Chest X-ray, AP view. Patient: 31 years old, sex M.
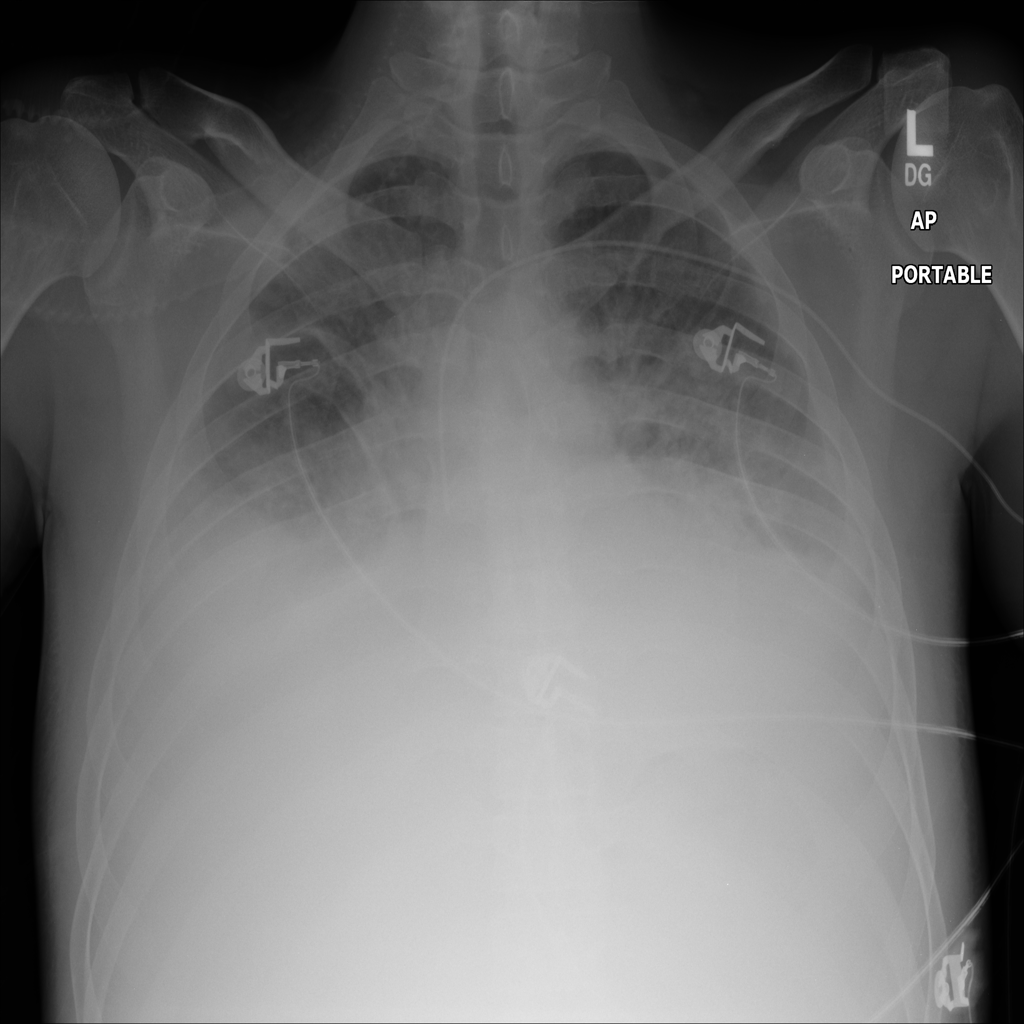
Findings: No Finding